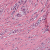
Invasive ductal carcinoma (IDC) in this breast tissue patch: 1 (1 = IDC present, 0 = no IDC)